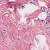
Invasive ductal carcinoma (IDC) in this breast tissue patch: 0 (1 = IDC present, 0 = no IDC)